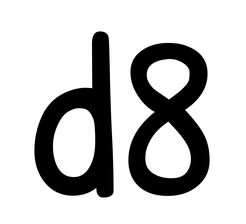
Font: PatrickHand-Regular